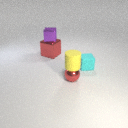
small cyan rubber cube in front of large red metal cube